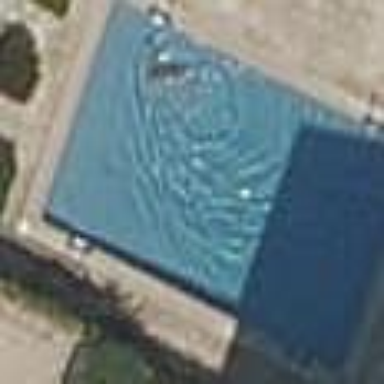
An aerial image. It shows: Swimming pool located in leisure land.